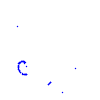
Particle: proton